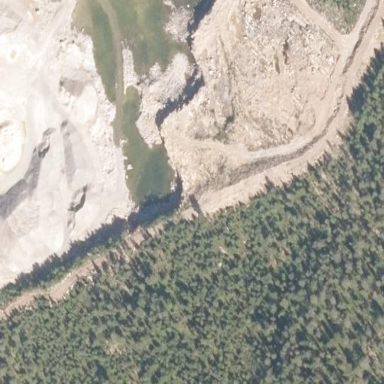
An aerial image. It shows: Quarry area rich in gravel resources.